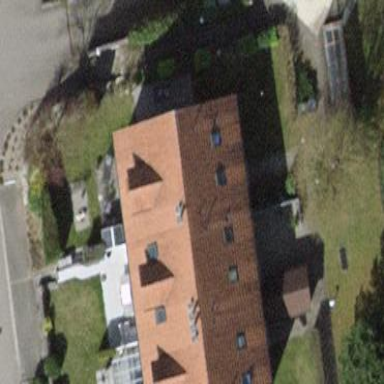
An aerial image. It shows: Terrace-style building with gabled roof.